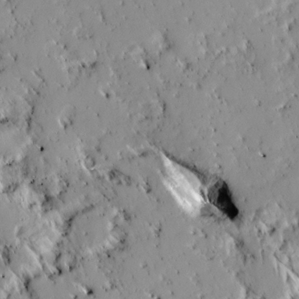
Label: non_frost